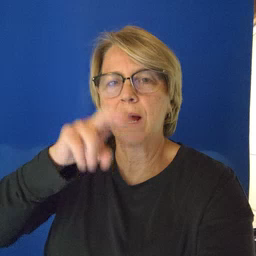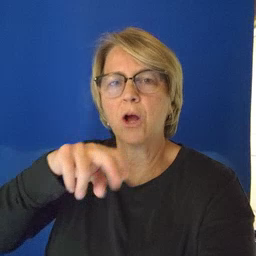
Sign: chair